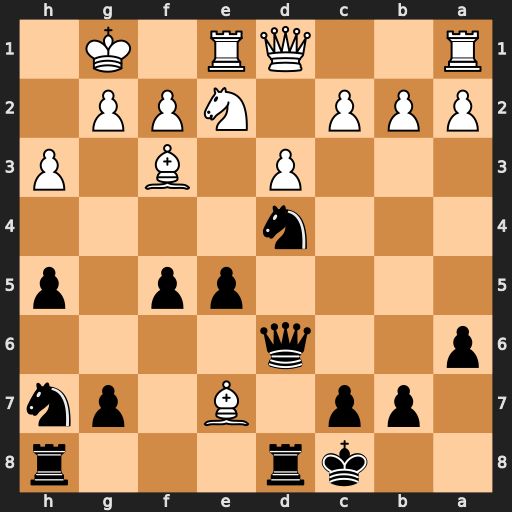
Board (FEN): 2kr3r/1pp1B1pn/p2q4/4pp1p/3n4/3P1B1P/PPP1NPP1/R2QR1K1
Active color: b
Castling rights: -
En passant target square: -
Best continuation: Nxf3+ gxf3 Qxe7